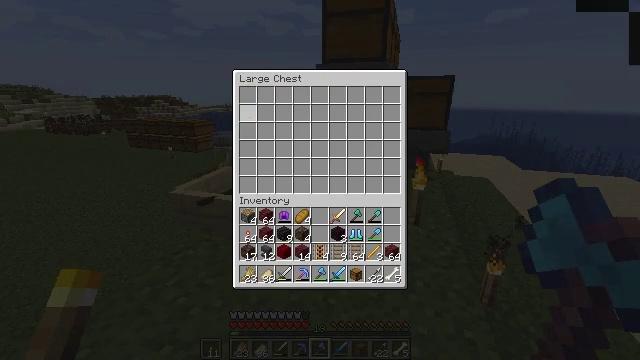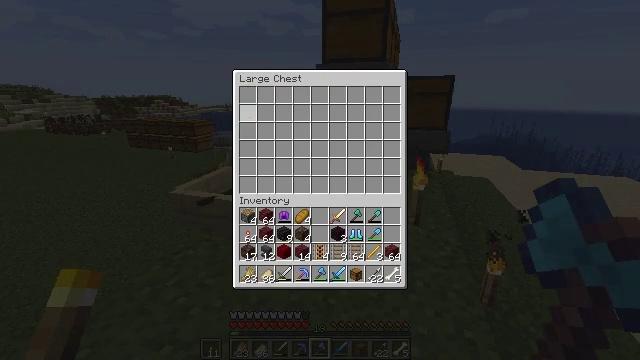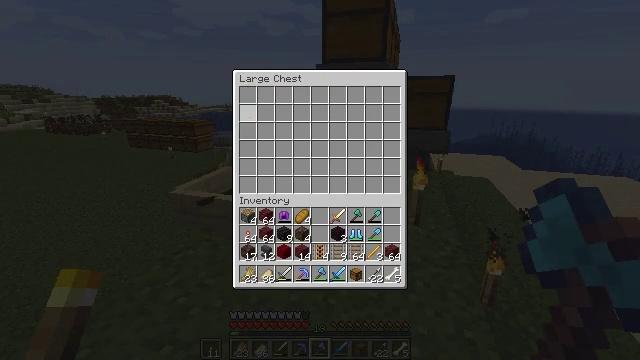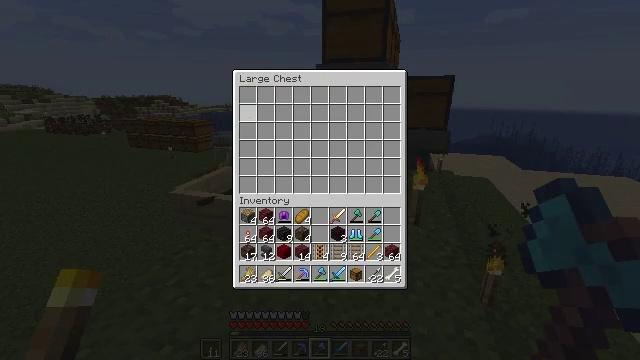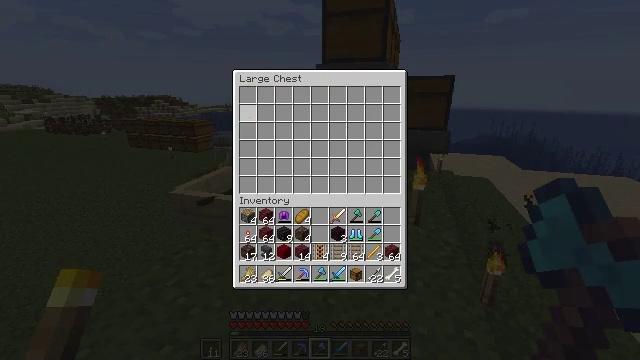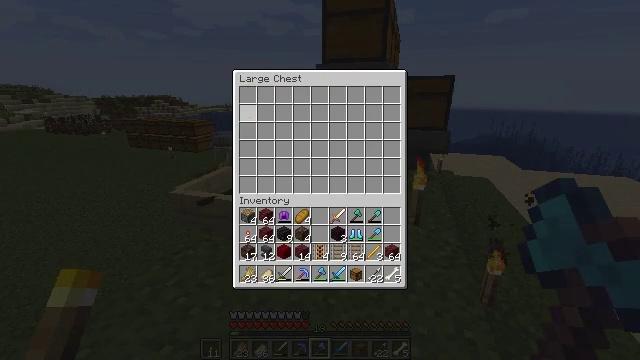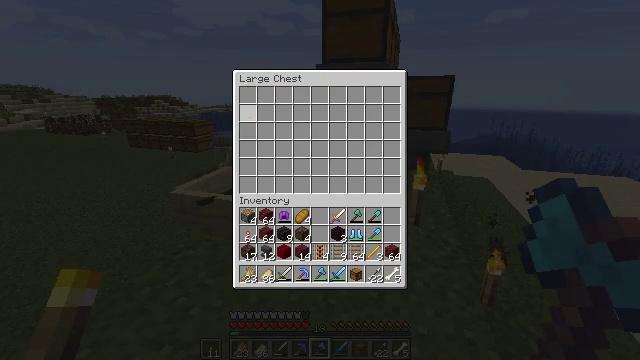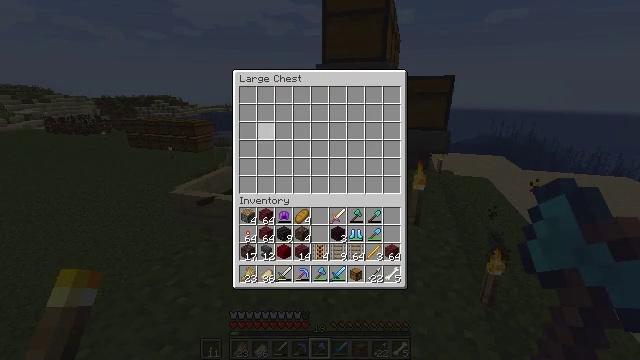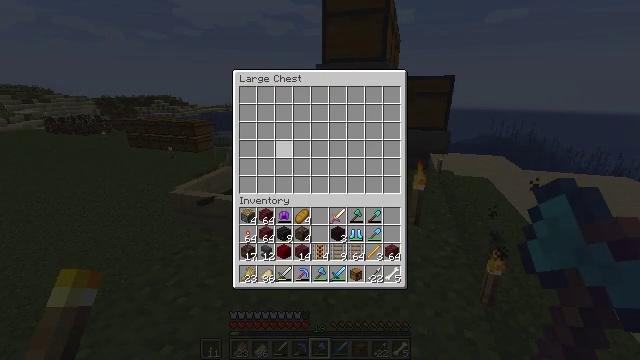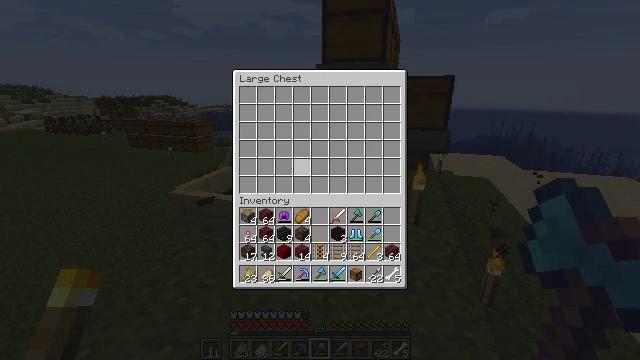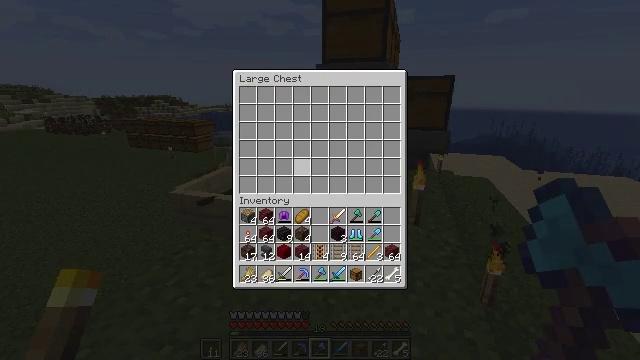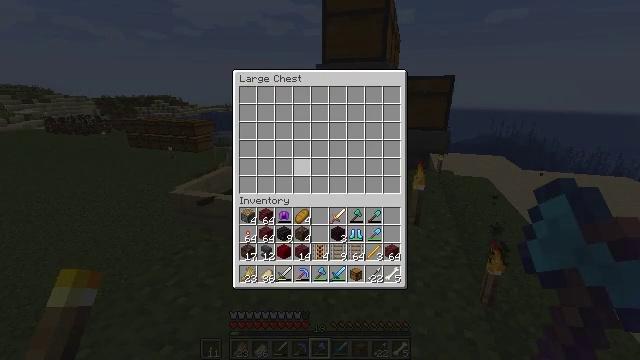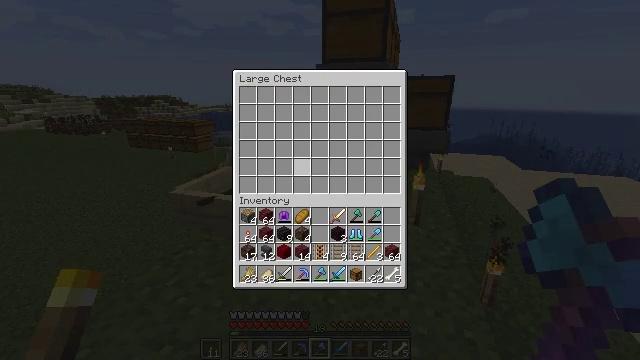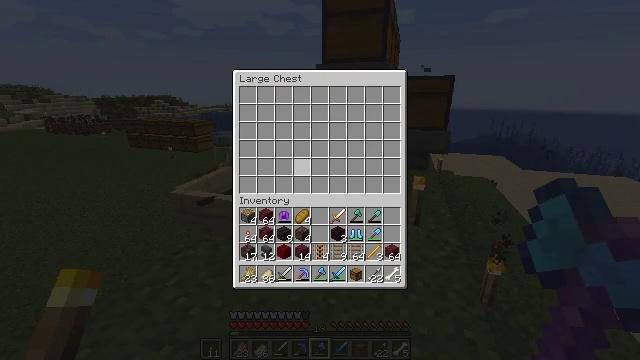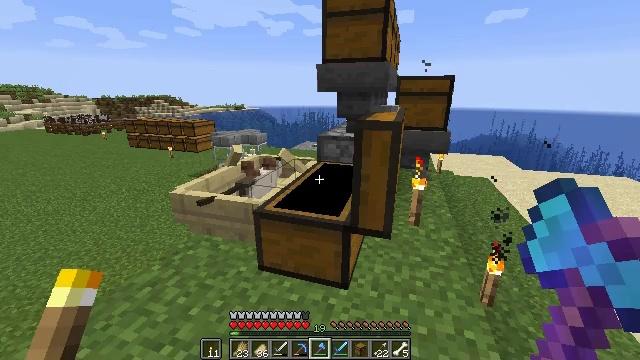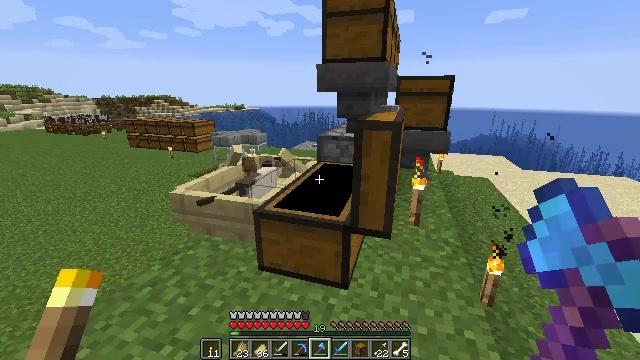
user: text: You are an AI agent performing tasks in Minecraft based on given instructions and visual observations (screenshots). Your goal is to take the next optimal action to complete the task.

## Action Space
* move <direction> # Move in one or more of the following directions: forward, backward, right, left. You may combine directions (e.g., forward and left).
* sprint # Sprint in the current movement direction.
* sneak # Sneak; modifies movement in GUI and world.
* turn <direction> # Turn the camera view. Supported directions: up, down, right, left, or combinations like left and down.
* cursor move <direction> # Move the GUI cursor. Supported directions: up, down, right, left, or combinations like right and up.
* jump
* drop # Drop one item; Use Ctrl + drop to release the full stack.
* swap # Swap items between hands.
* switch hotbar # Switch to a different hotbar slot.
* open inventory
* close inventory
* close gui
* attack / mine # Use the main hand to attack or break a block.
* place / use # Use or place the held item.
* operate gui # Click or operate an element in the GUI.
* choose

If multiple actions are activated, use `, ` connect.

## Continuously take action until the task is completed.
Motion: motion action
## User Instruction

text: Reclaim the chest into your inventory.
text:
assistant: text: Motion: sneak, operate gui
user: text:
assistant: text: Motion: sneak, operate gui
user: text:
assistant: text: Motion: sneak, operate gui
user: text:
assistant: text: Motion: sneak
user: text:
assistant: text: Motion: sneak
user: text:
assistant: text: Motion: sneak
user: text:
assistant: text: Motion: sneak, cursor move right and down
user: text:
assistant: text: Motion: sneak, cursor move right and down
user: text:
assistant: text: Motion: cursor move right and down
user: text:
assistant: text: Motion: cursor move right and down
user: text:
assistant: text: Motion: no_op
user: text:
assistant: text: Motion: no_op
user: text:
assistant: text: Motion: no_op
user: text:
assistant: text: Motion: no_op
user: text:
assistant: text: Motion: close gui
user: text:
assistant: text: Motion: no_op
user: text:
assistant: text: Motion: no_op
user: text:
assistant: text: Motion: no_op
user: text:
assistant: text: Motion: turn right
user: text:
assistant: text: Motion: no_op
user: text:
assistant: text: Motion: no_op
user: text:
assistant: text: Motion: turn down
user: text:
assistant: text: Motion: turn down
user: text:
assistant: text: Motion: move forward, turn down
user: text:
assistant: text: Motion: move forward
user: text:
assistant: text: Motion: move forward
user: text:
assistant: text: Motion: move forward
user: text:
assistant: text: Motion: no_op
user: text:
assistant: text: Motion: turn down
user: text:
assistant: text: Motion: turn down